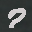
Label: 7